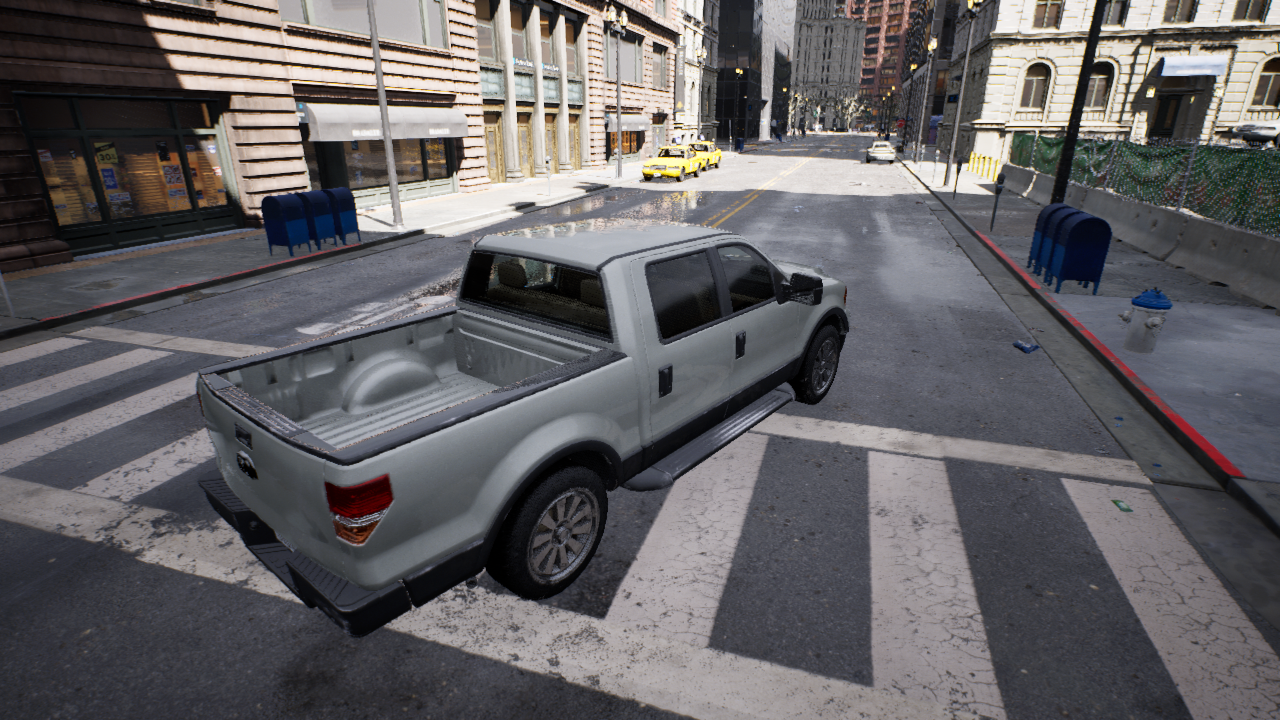
Venue: intersection
Lighting: clear day
Vehicle rig: pickup